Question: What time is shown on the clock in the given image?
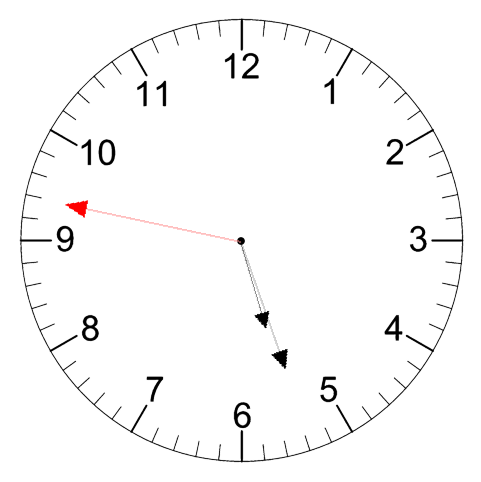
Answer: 05:26:47